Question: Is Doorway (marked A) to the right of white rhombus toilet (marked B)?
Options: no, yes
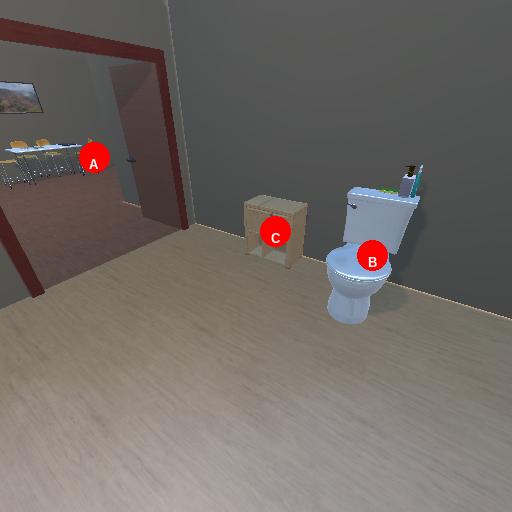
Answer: no